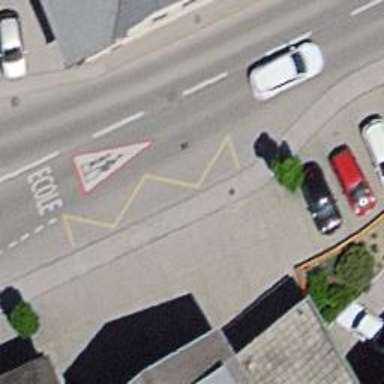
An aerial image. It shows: Bus stop with platform for public transport.